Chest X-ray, AP view. Patient: 25 years old, sex F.
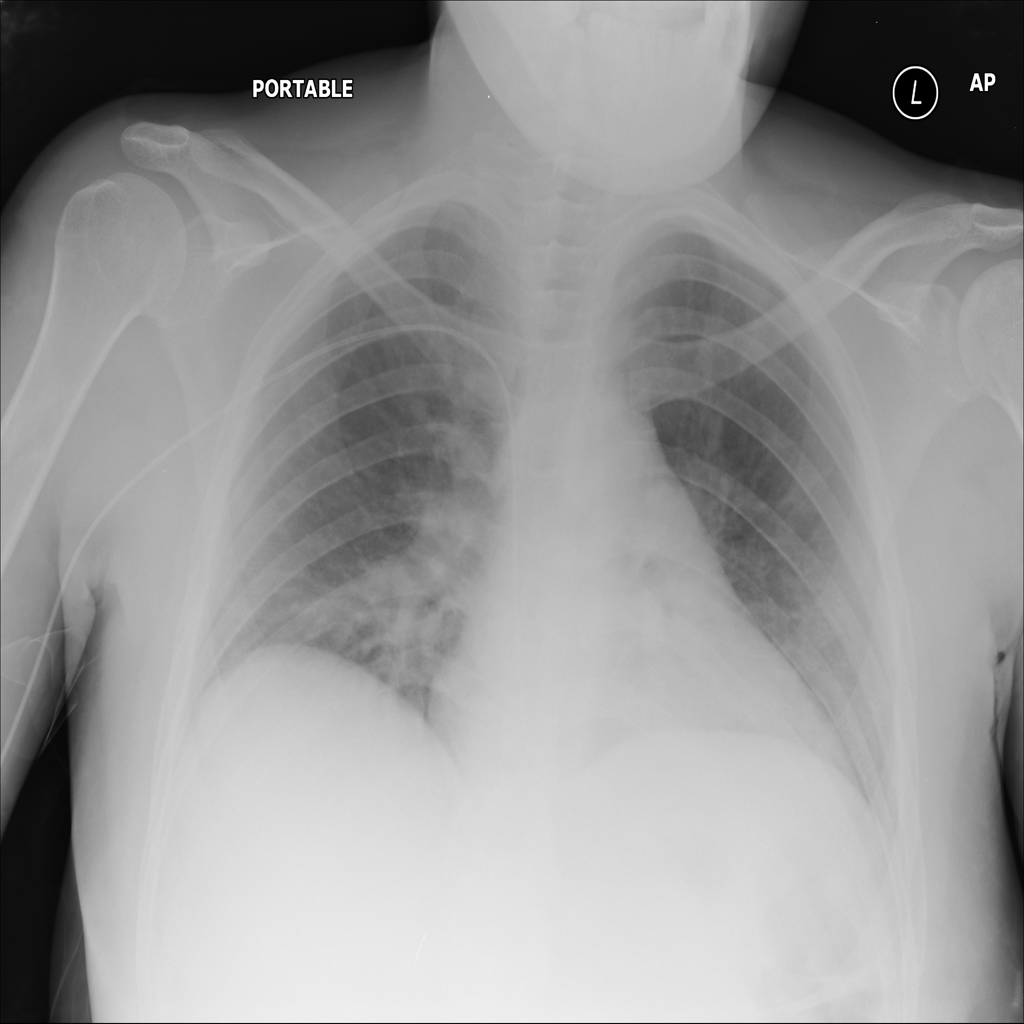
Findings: No Finding